Aerial crown-view tile of a tropical tree (Barro Colorado Island, Panama), acquired 20250616:
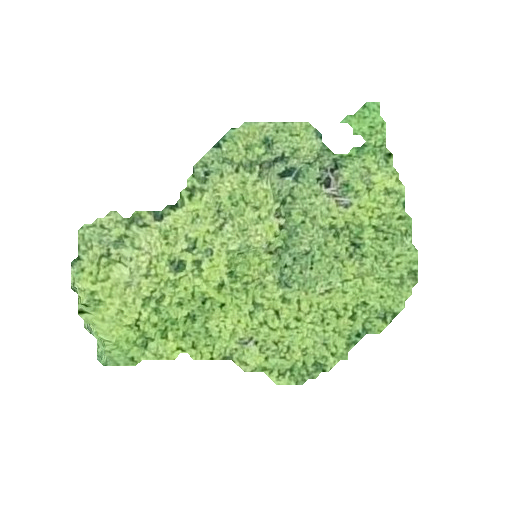
Species: Prioria copaifera
GBIF accepted scientific name: Prioria copaifera
Crown area: 93.996 m²